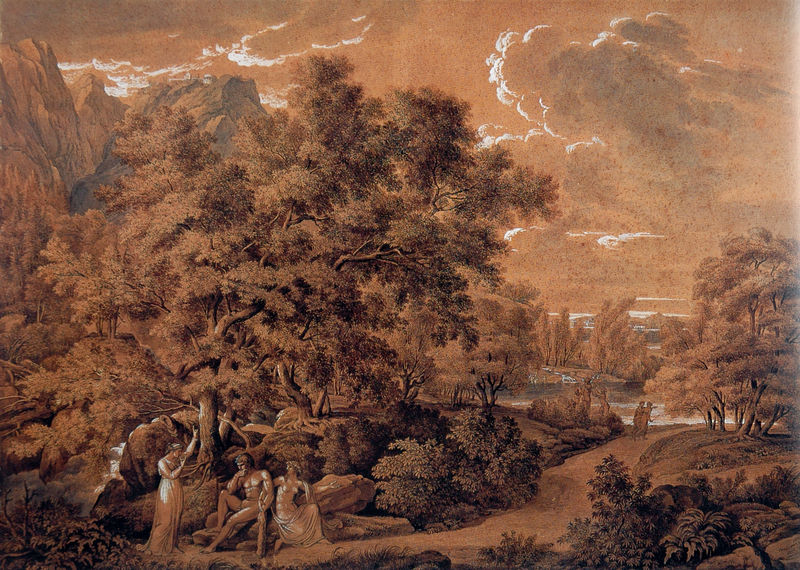
Titel: Landschaft mit Herkules am Scheideweg
Künstler: Joseph Anton Koch
Standort: Stuttgart
Institution: Staatsgalerie, Graphische Sammlung
Schlagwörter: akt, baum, berg, blätter, felsen, gemälde, gewitter, gott, gruppe, himmel, körper, laub, lendenschurz, mann, meer, nackt, schatten, wasser, weiß, wolken, bäume, fluss, frauen, grün, landschaft, menschen, see, sitzen, ufer, äste, abend, braun, brust, busen, frau, geste, holz, kleid, kreide, licht, männer, nacht, orange, pastell, skizze, straße, szene, zeichnung, park, rot, tuch, weg, wolke, rock, arme, stehen, stein, steine, bild, bach, horizont, hügel, natur, stamm, wind, wolen, busch, büsche, gebüsch, gehen, gewässer, pfad, sonne, sträucher, gewand, klassizismus, paar, personen, pflanzen, wald, stock, garten, taille, papier, düster, italien, vedute, zwei, stab, berge, fels, gebirge, gipfel, grafik, graphik, rast, sepia, romantik, sturm, stämme, unwetter, zeigefinger, muskeln, zeigen, hoch, eva, paradies, tusche, antike, lichtung, druck, druckgraphik, druckgrafik, begr, radierung, stich, mythologie, runge, wurzeln, antik, griechen, götter, leid, wanderer, griechisch, mythos, nymphen, griechenland, antikisierend, venus, eiche, arkadien, kupferstich, hirte, hirten, herkules, keule, gewölk, stien, arma, göttinnen, zeichung, scheideweg, epia, gehöht, silberstift, weißhöhung, wolkens, flußufer, weichzeichnung, herkules am scheideweg, herkules am scheidewege, scheidewege, solke, wald zeichnung, ardadien